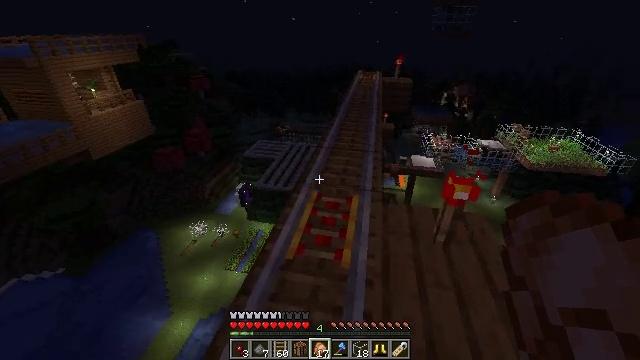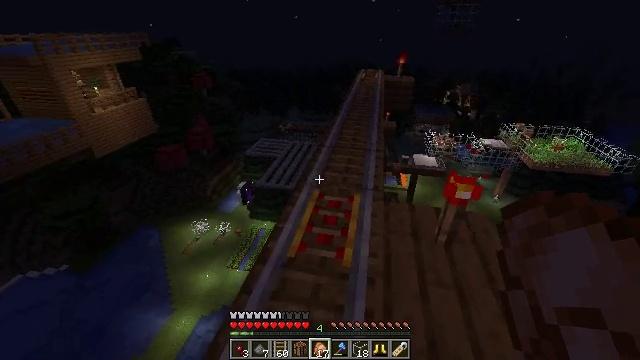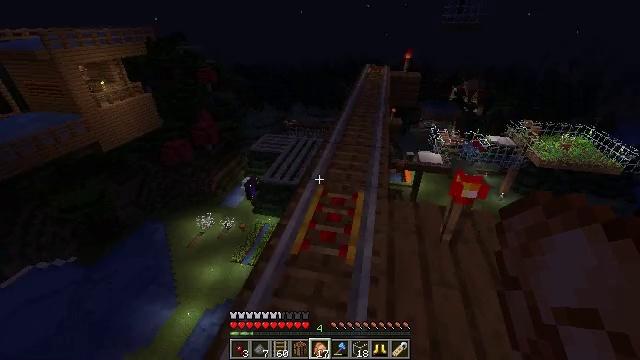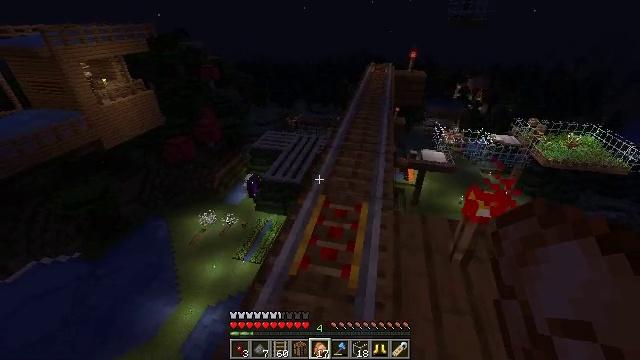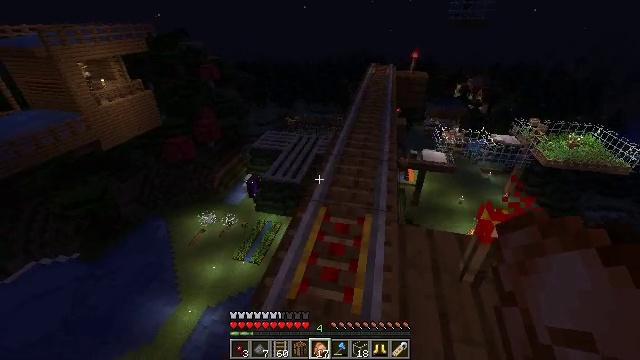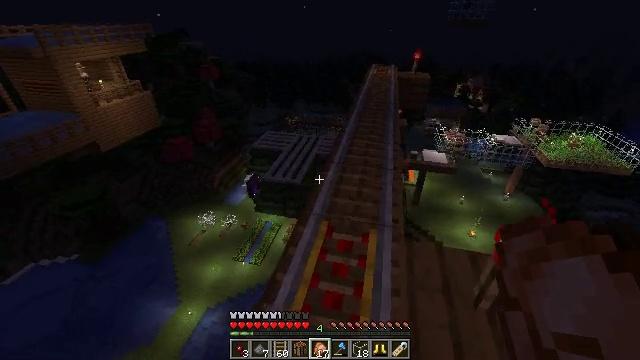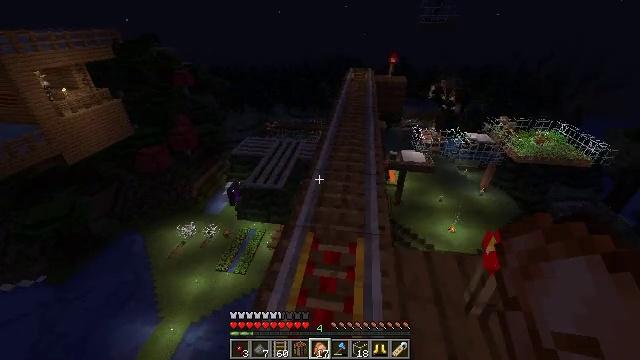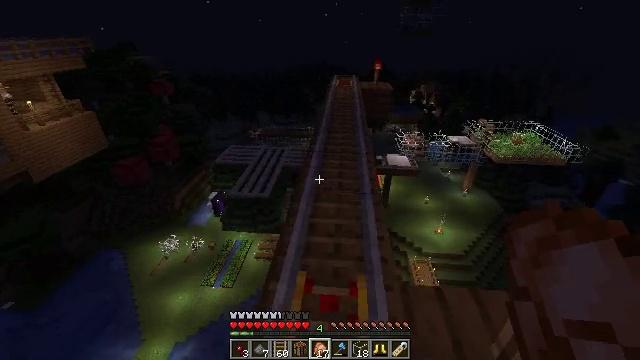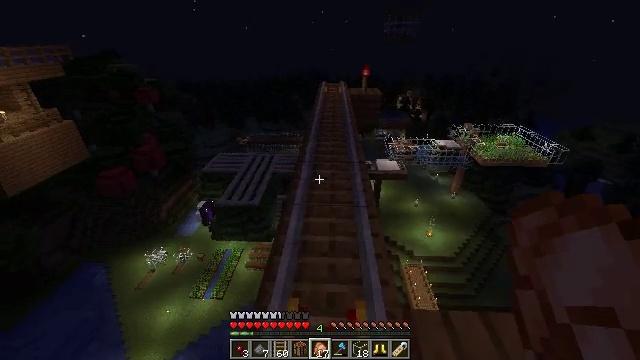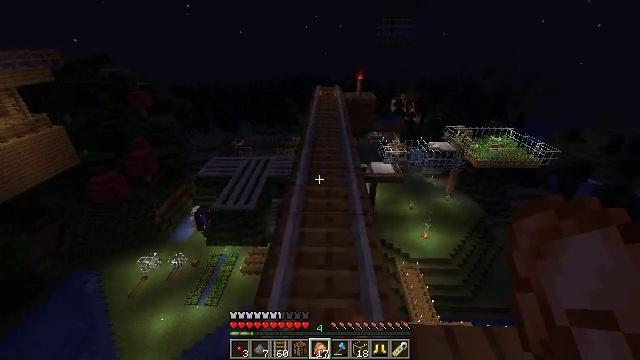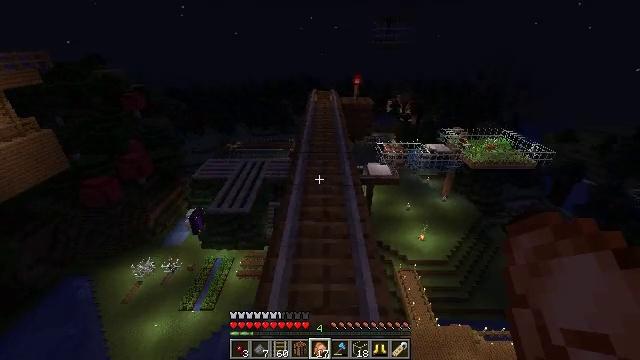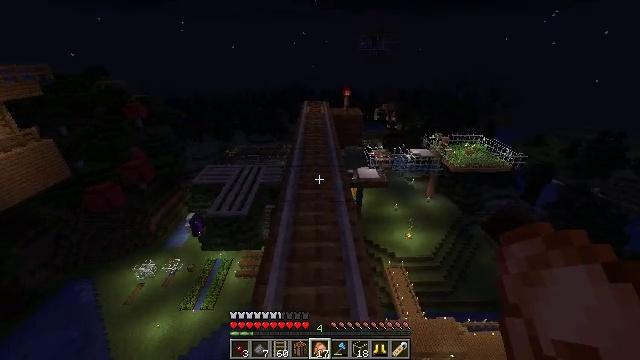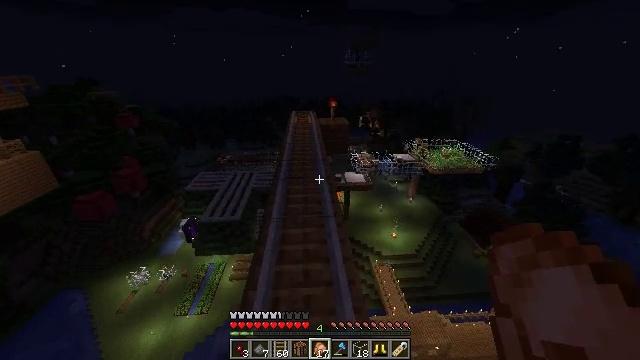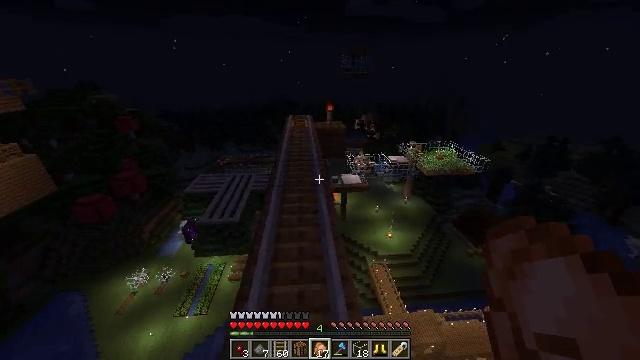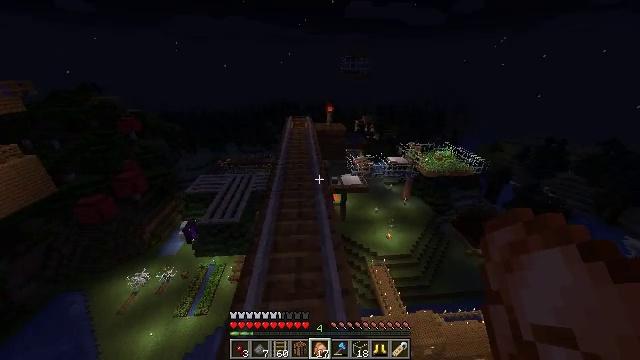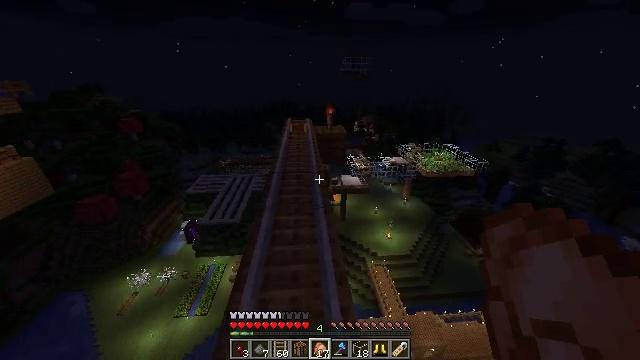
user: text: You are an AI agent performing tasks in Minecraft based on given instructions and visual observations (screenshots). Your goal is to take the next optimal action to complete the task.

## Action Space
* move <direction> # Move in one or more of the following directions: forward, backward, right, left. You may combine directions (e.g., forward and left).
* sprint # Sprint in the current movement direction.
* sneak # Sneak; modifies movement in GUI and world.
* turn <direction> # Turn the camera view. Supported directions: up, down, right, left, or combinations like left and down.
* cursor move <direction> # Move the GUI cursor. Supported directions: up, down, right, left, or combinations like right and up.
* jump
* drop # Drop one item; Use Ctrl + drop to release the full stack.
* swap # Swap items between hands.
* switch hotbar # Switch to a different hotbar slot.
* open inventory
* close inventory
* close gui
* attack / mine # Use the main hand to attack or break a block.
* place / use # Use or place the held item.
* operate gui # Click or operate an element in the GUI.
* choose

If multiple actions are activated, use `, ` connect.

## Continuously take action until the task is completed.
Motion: motion action
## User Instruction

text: Mine the glass to clear the view.
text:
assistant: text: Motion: no_op
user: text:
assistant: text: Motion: move forward, turn left
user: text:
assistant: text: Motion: move forward
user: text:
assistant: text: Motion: move forward
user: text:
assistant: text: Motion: move forward
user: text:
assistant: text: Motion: move forward, turn right
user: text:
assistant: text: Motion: move forward, turn right and up
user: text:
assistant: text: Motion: move forward, turn right and up
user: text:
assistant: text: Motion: move forward, turn right
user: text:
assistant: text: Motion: move forward, sprint
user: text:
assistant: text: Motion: move forward, sprint, turn right
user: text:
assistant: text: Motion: move forward, sprint, turn right
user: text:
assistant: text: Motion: move forward, sprint
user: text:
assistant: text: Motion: move forward
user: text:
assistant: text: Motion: move forward
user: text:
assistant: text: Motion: move forward, sprint
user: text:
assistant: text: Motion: move forward, sprint
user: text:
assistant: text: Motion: move forward, sprint
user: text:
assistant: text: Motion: move forward, sprint, turn left
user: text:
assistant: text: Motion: move forward, turn left
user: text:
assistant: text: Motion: move forward, turn left
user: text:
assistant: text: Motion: move forward, turn left, jump
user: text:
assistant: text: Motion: move forward, turn left, jump
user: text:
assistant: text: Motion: move forward, jump
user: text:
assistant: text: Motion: move forward, jump
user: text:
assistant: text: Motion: move forward, turn right, jump
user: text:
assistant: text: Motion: move forward, jump
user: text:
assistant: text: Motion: move forward, jump
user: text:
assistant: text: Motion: move forward, jump
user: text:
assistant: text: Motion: move forward, jump